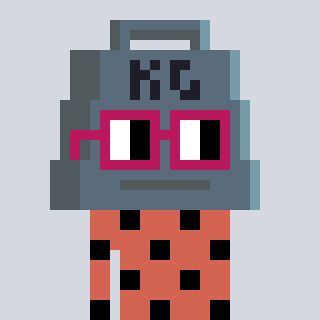
a pixel art character with square dark red glasses, a weight-shaped head and a peachy-colored body on a cool background